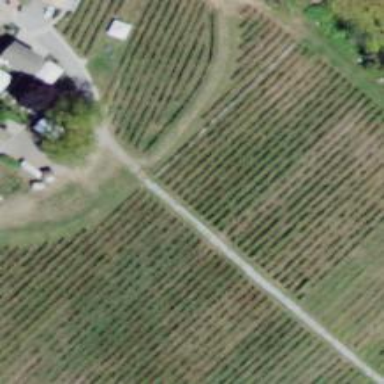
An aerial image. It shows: Vineyard.